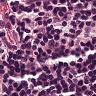
Metastatic tissue present: no